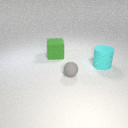
large green rubber cube to the left of small gray rubber sphere